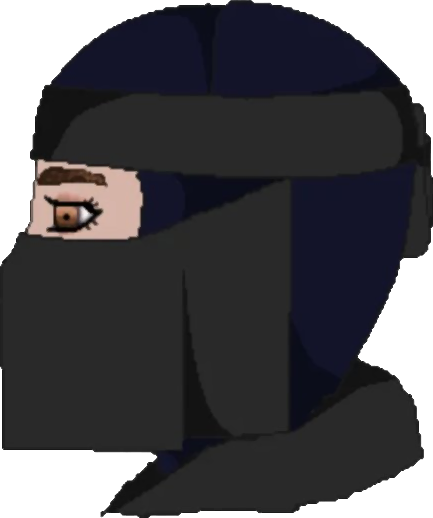
Label: 4_Yes_Chad